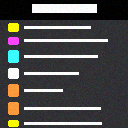
Screen state: on